Field crop: tomato
Growth stage: 2
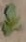
Species: solanum